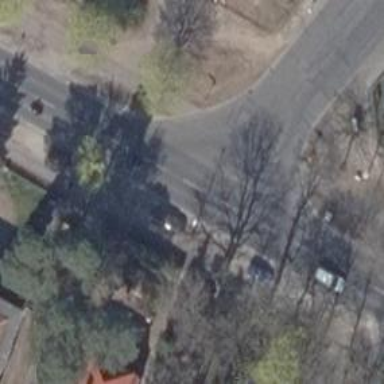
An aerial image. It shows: Unmarked crossing on the road.